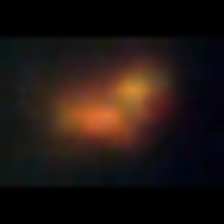
Taxon: NanoPlankton
Group: Other